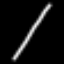
Label: line